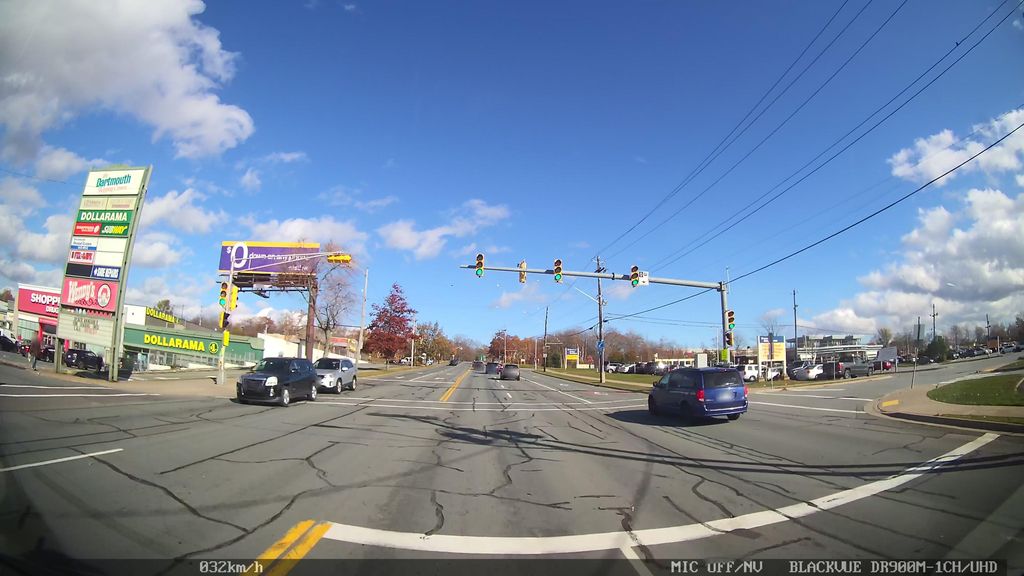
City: halifax